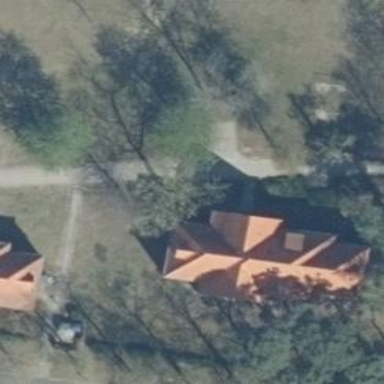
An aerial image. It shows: Driveway leading to service road.